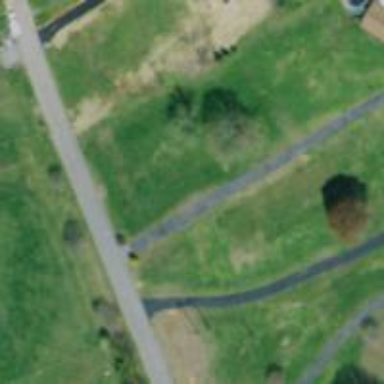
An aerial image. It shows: Driveway leading to service road.